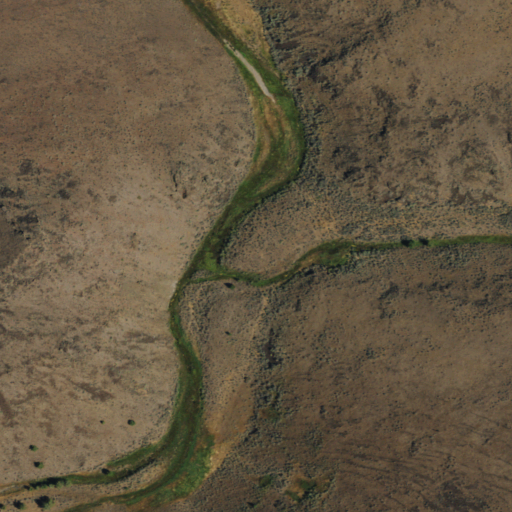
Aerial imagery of valley in Nevada named Turn Canyon containing only shrub